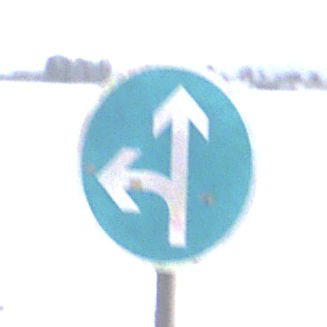
Verkehrszeichen: VorgeschriebeneFahrtrichtungGeradeausOderLinks
Umgebung: Outdoor, Suburban
Tageszeit: Midday
Wetter: Overcast
Licht: Natural
Jahreszeit: NotSpecified
Kontrast: LowContrast